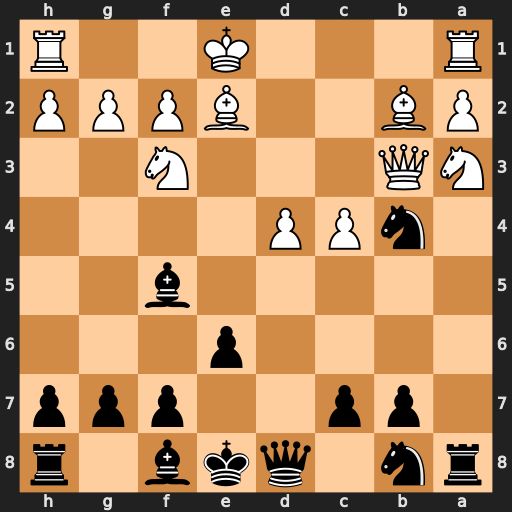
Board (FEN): rn1qkb1r/1pp2ppp/4p3/5b2/1nPP4/NQ3N2/PB2BPPP/R3K2R
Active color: b
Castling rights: KQkq
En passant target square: -
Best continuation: Rxa3 Bxa3 Nc2+